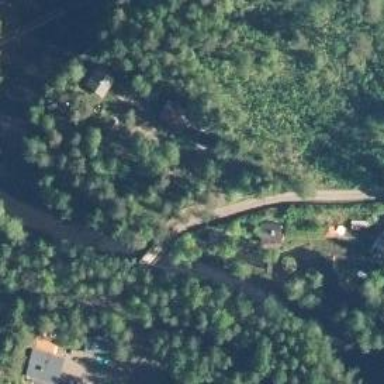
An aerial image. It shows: Unclassified road with bridge.